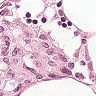
Metastatic tissue present: no